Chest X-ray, AP view. Patient: 66 years old, sex M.
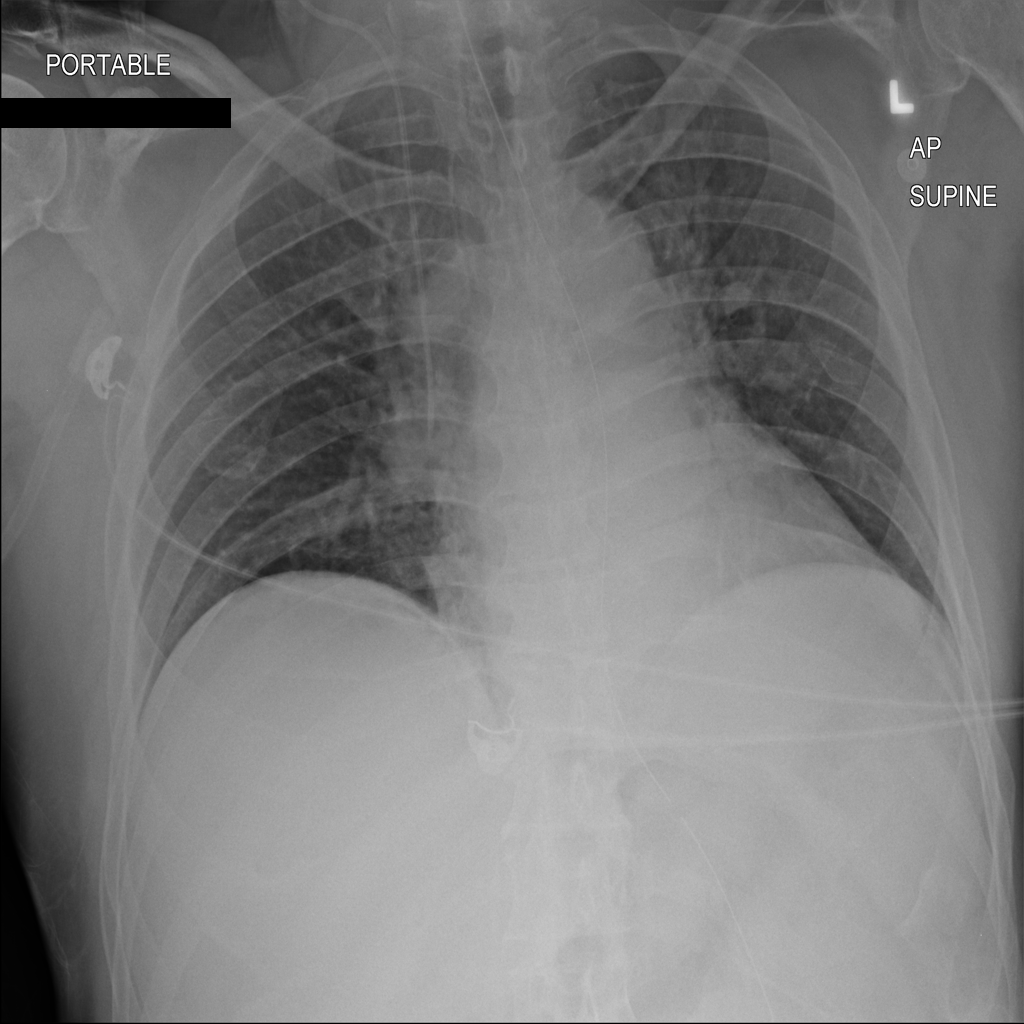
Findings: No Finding